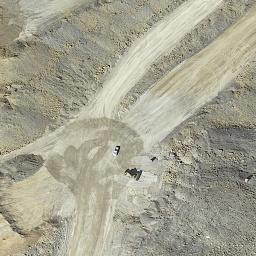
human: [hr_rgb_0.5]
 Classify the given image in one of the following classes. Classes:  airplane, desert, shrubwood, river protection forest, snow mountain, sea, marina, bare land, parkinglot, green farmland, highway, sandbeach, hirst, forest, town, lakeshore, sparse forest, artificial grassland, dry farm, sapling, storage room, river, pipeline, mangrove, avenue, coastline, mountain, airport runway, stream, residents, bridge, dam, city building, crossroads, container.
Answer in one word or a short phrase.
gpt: bare land